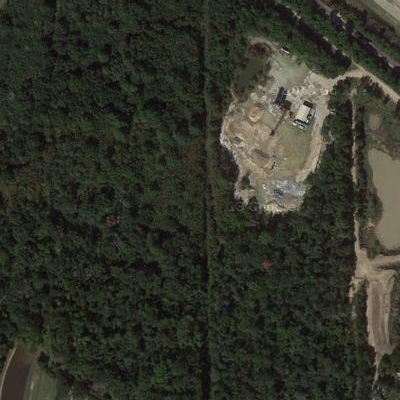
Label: Forest